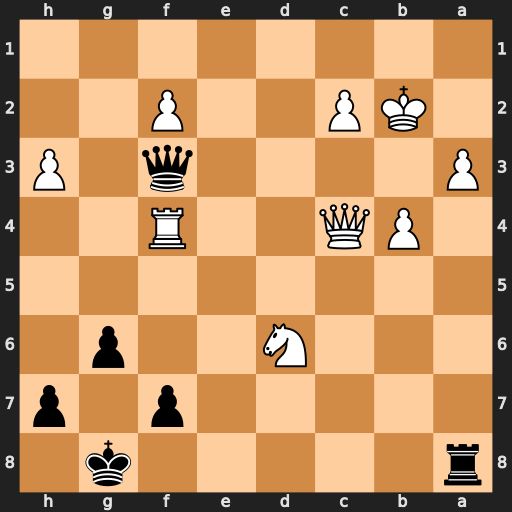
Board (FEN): r5k1/5p1p/3N2p1/8/1PQ2R2/P4q1P/1KP2P2/8
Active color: b
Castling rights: -
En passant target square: -
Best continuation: Qxa3+ Kb1 Qa1#